Aerial crown-view tile of a tropical tree (Barro Colorado Island, Panama), acquired 20240813:
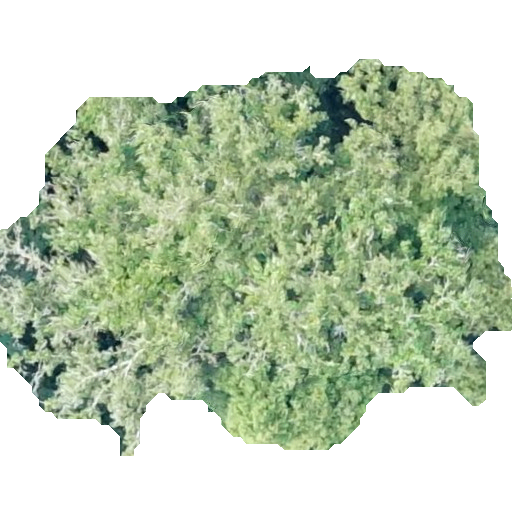
Species: Prioria copaifera
GBIF accepted scientific name: Prioria copaifera
Crown area: 231.877 m²